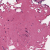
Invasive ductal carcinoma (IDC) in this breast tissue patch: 0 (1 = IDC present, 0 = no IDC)